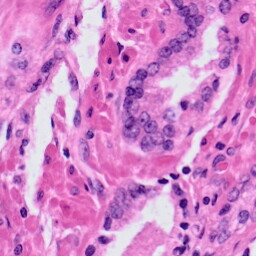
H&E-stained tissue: Prostate